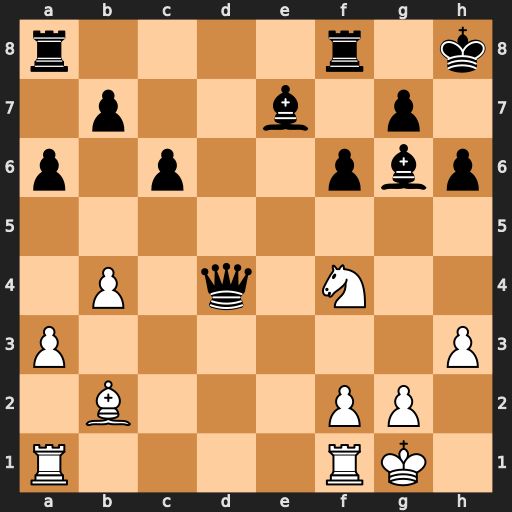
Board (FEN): r4r1k/1p2b1p1/p1p2pbp/8/1P1q1N2/P6P/1B3PP1/R4RK1
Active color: w
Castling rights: -
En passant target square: -
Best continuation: Nxg6+ Kh7 Nxf8+ Rxf8 Bxd4